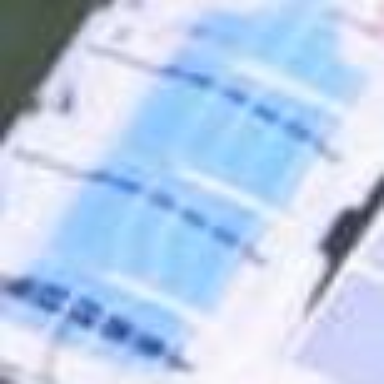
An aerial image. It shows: Swimming pool located in leisure land.